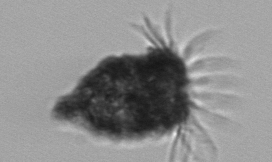
Label: Tintinnopsis